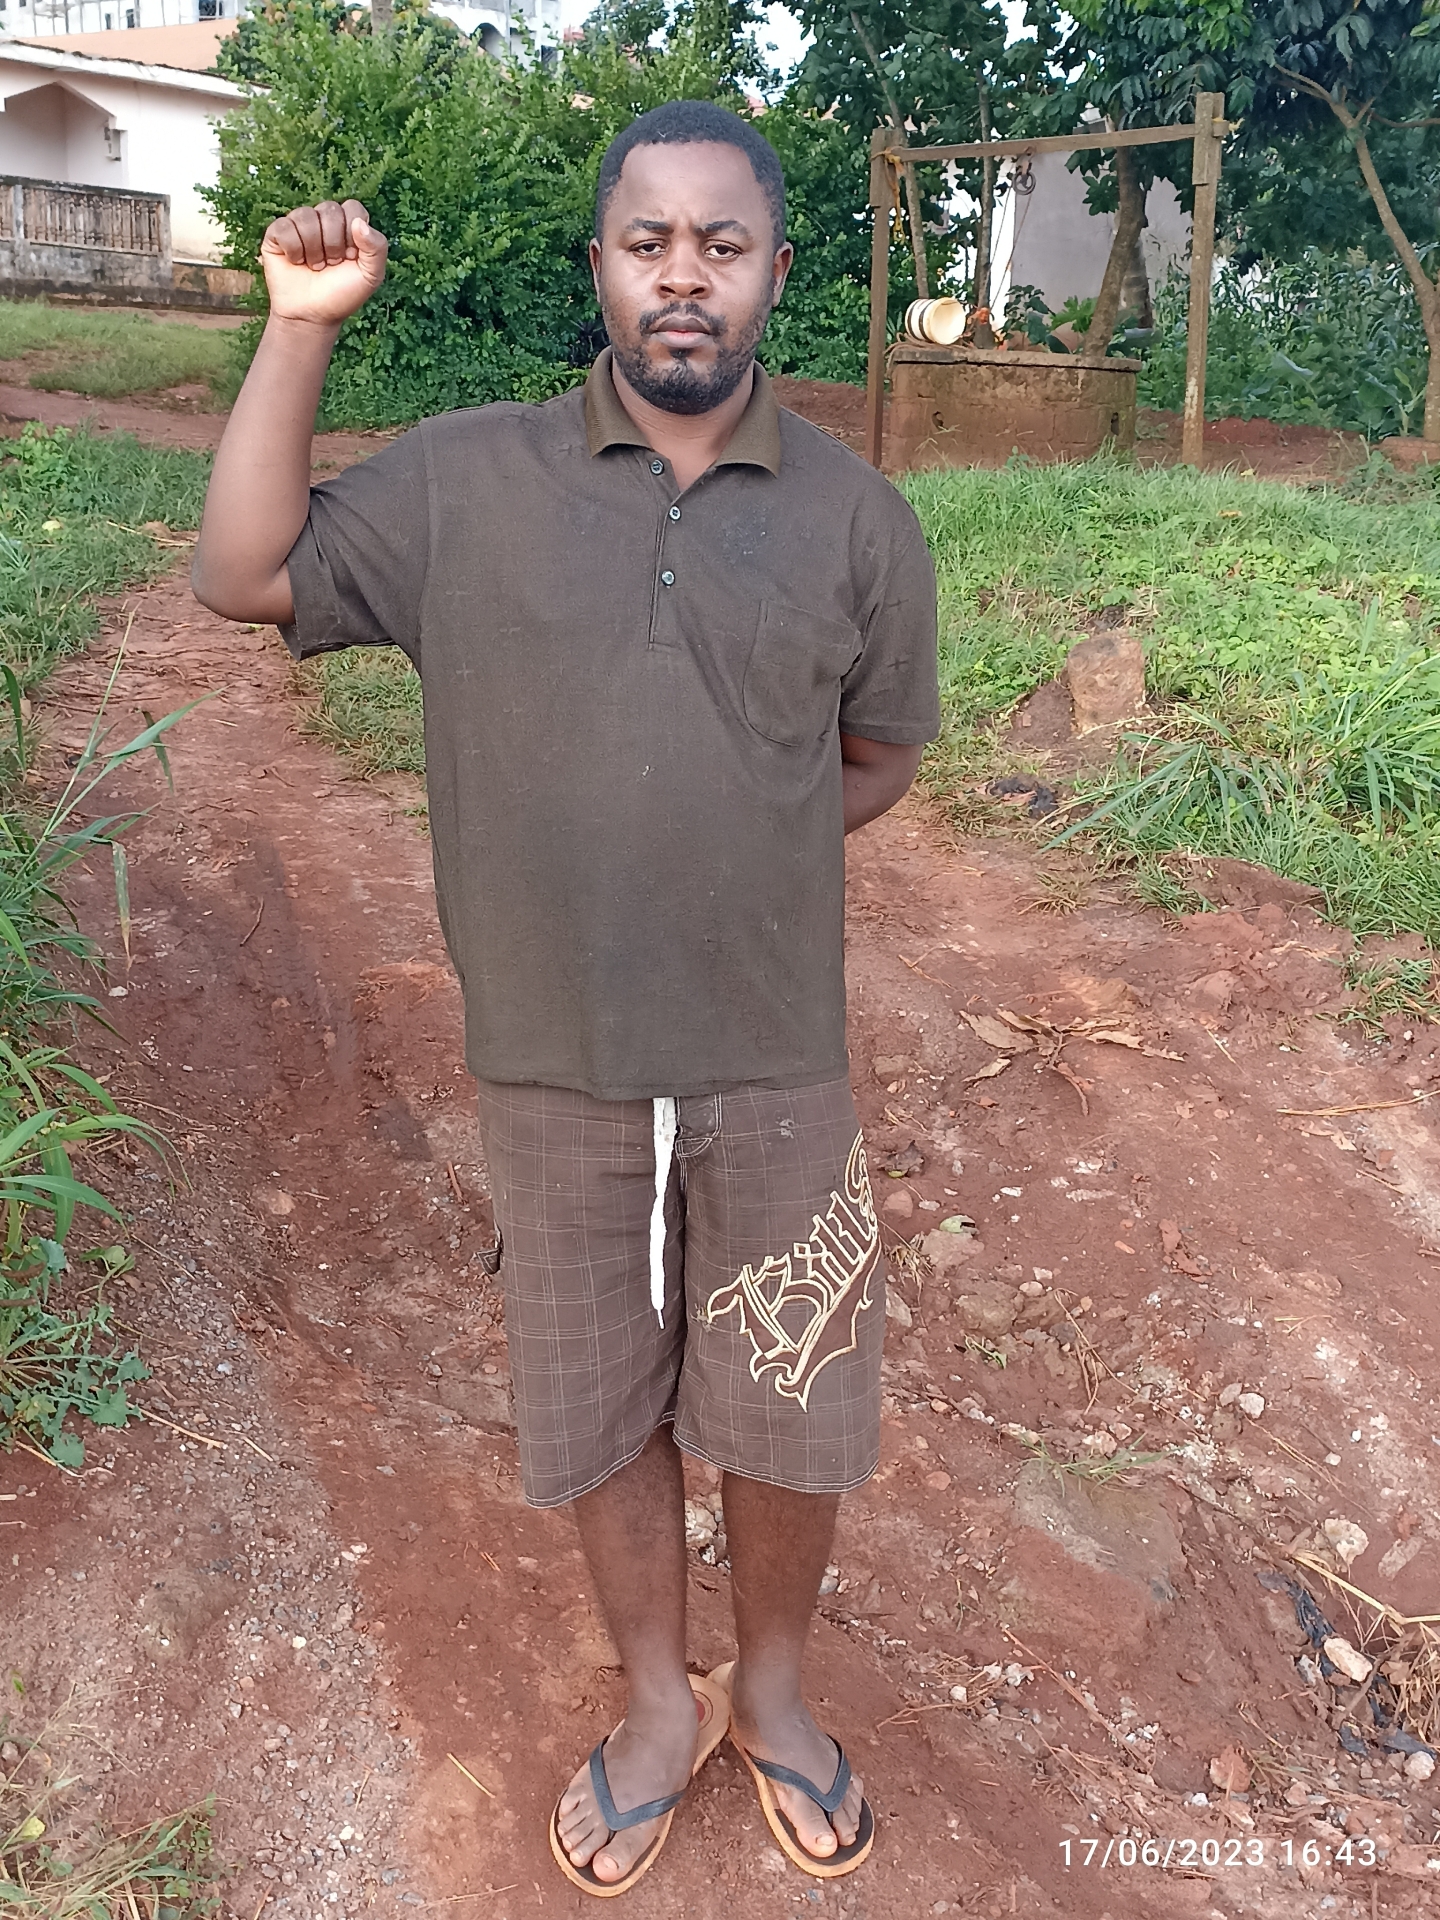
Label: clear